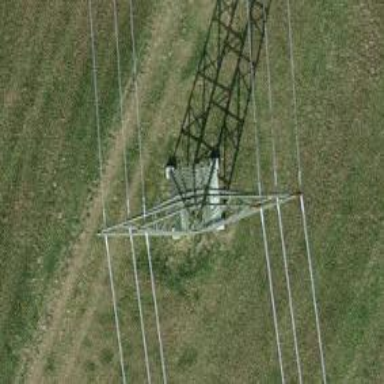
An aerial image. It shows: Power tower.